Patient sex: F
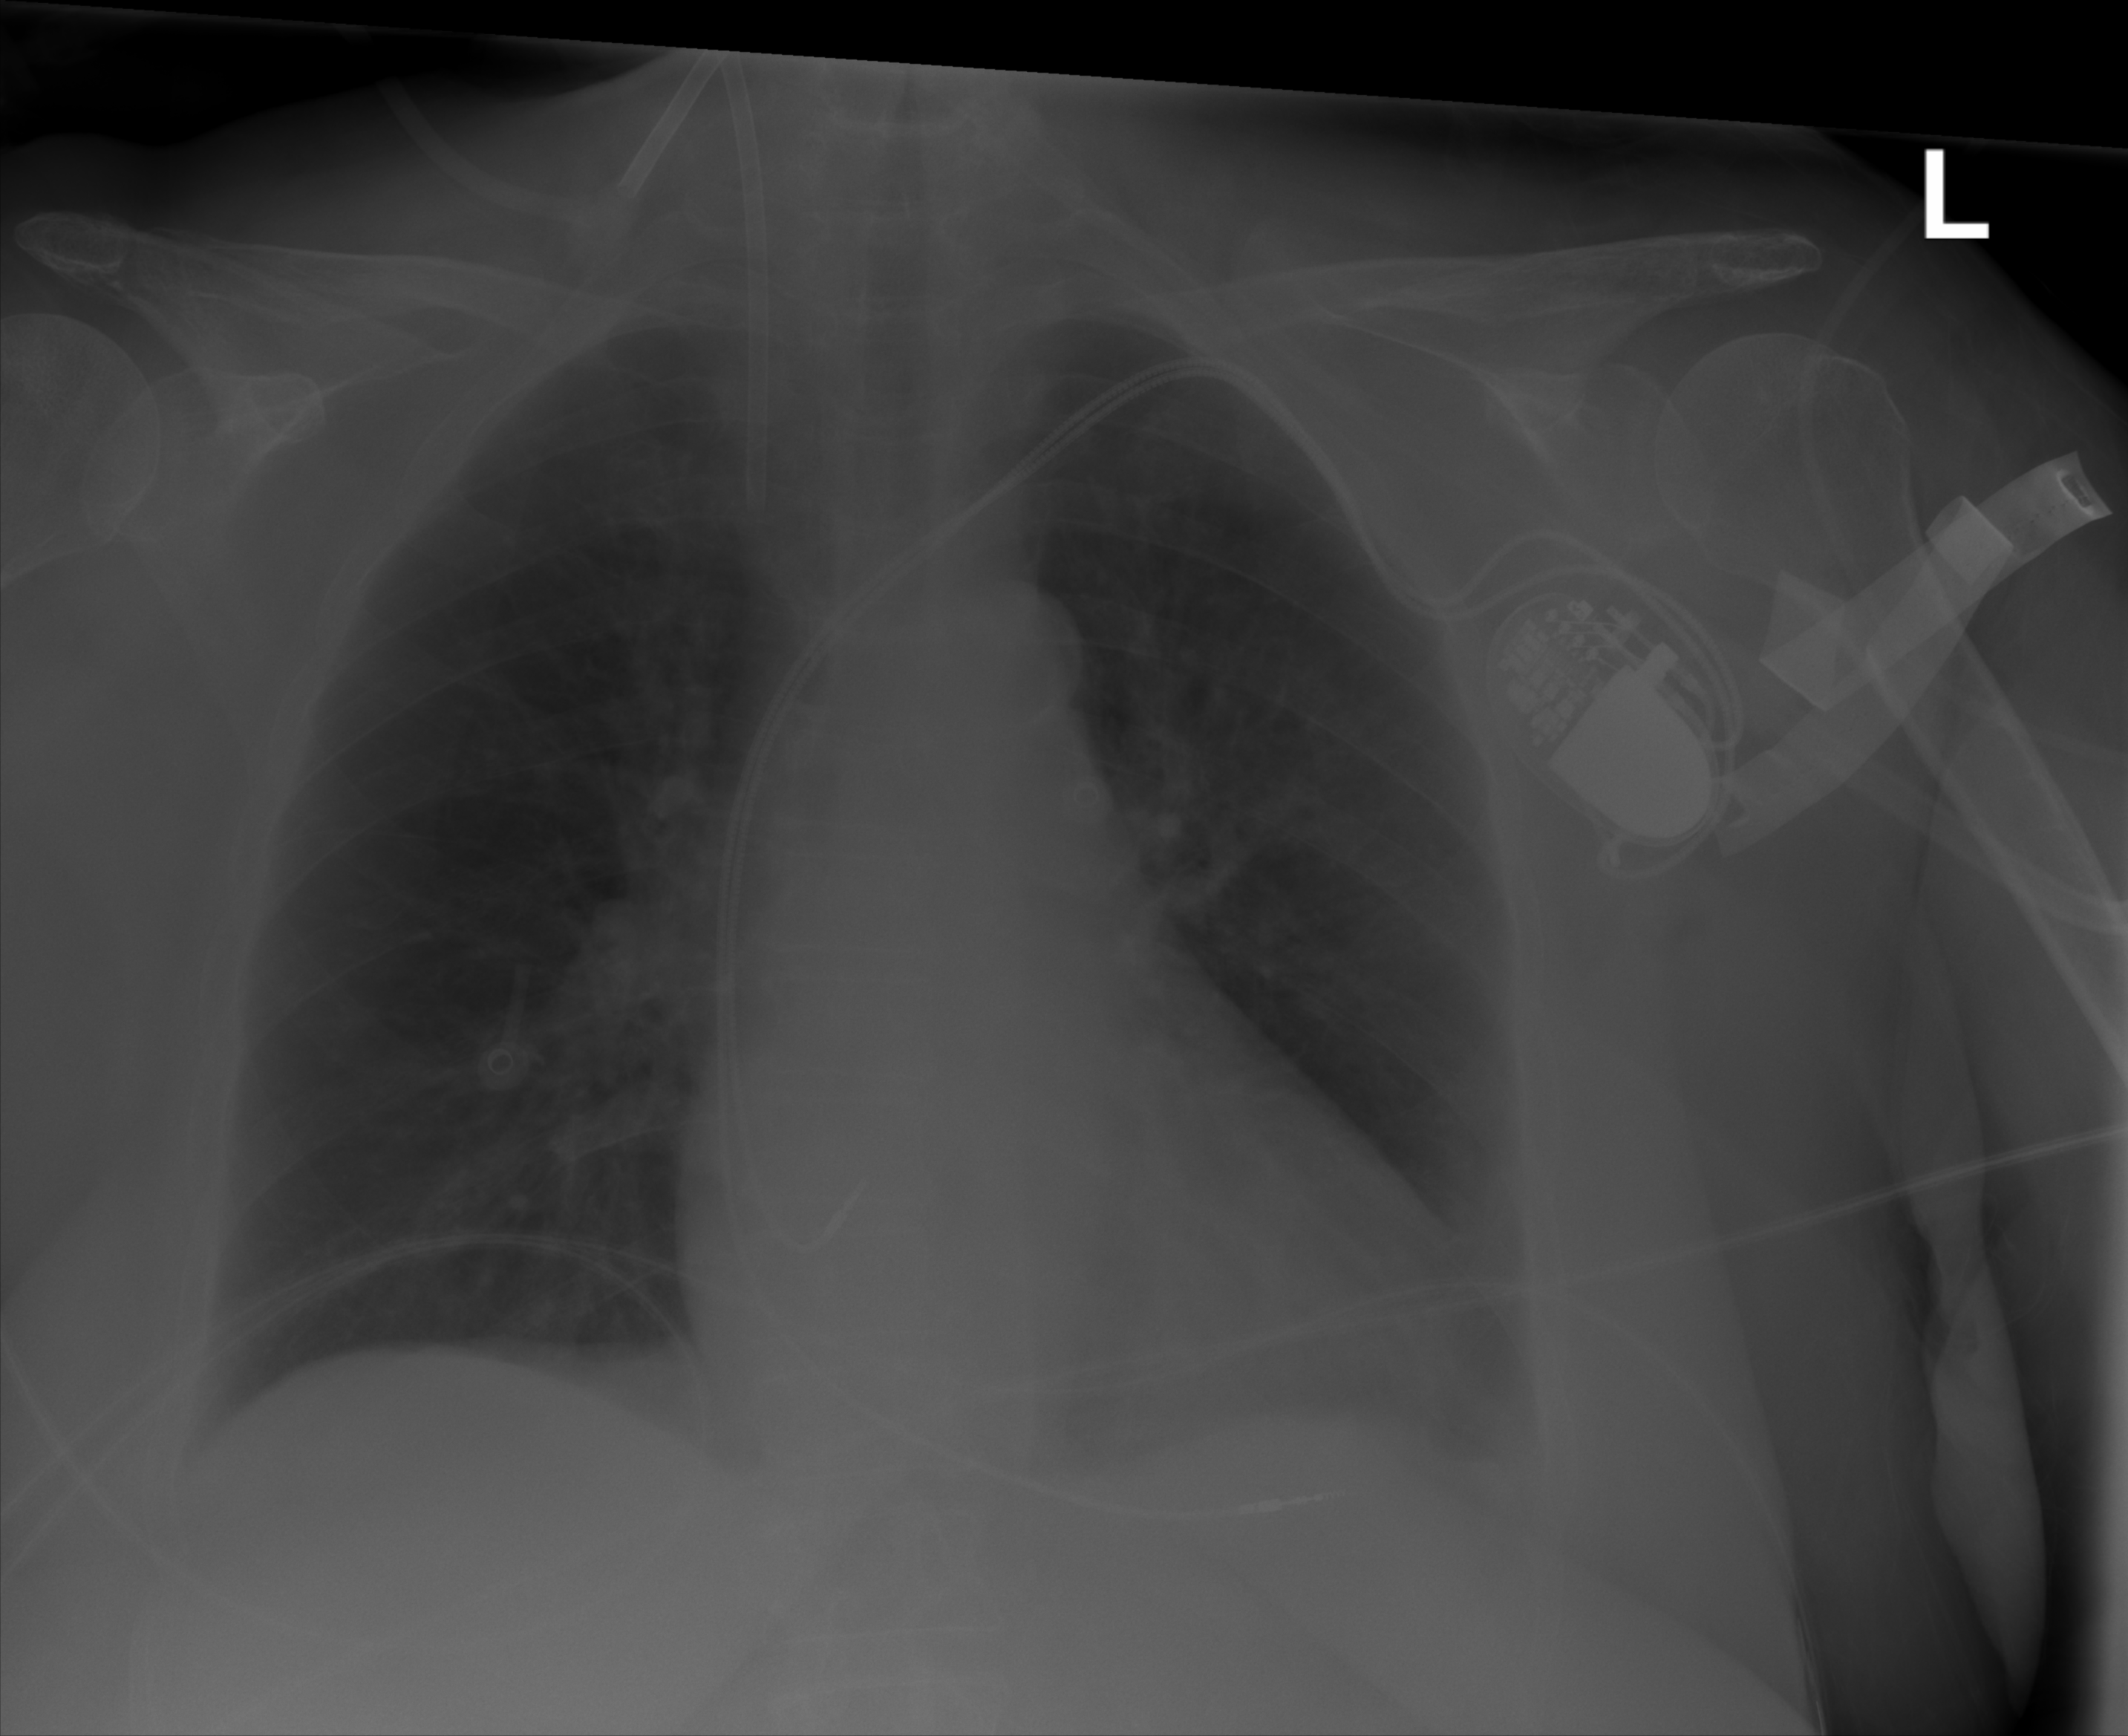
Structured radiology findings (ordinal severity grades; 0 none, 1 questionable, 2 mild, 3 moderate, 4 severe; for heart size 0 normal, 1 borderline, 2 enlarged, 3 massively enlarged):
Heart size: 1
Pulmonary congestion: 0
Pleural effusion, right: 0
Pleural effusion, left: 2
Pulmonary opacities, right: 0
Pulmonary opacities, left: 0
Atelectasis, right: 0
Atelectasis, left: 0